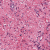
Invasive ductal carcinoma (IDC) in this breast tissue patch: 0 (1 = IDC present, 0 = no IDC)